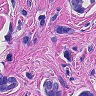
Metastatic tissue present: yes